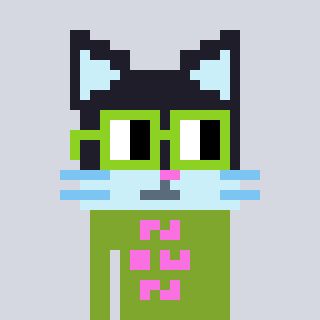
a pixel art character with square light green glasses, a cat-shaped head and a slimegreen-colored body on a cool background